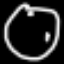
Label: clock